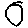
Label: circle